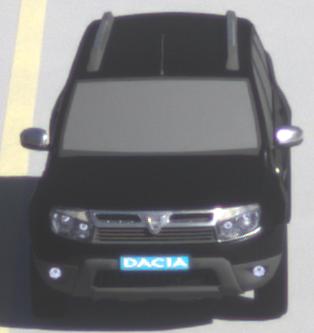
Make: Dacia
Model: Duster dCi 110 FAP
Detailed model: Duster (I)
Model produced from: 2010/06
Model produced until: 2013/11
Doors: 5
Color: black
Road condition: dry road
Daytime: morning or afternoon
Contrast: high contrast